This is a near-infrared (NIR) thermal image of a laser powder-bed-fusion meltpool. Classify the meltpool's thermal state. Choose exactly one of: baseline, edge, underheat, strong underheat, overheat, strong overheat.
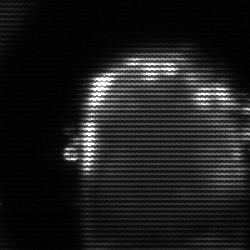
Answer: baseline